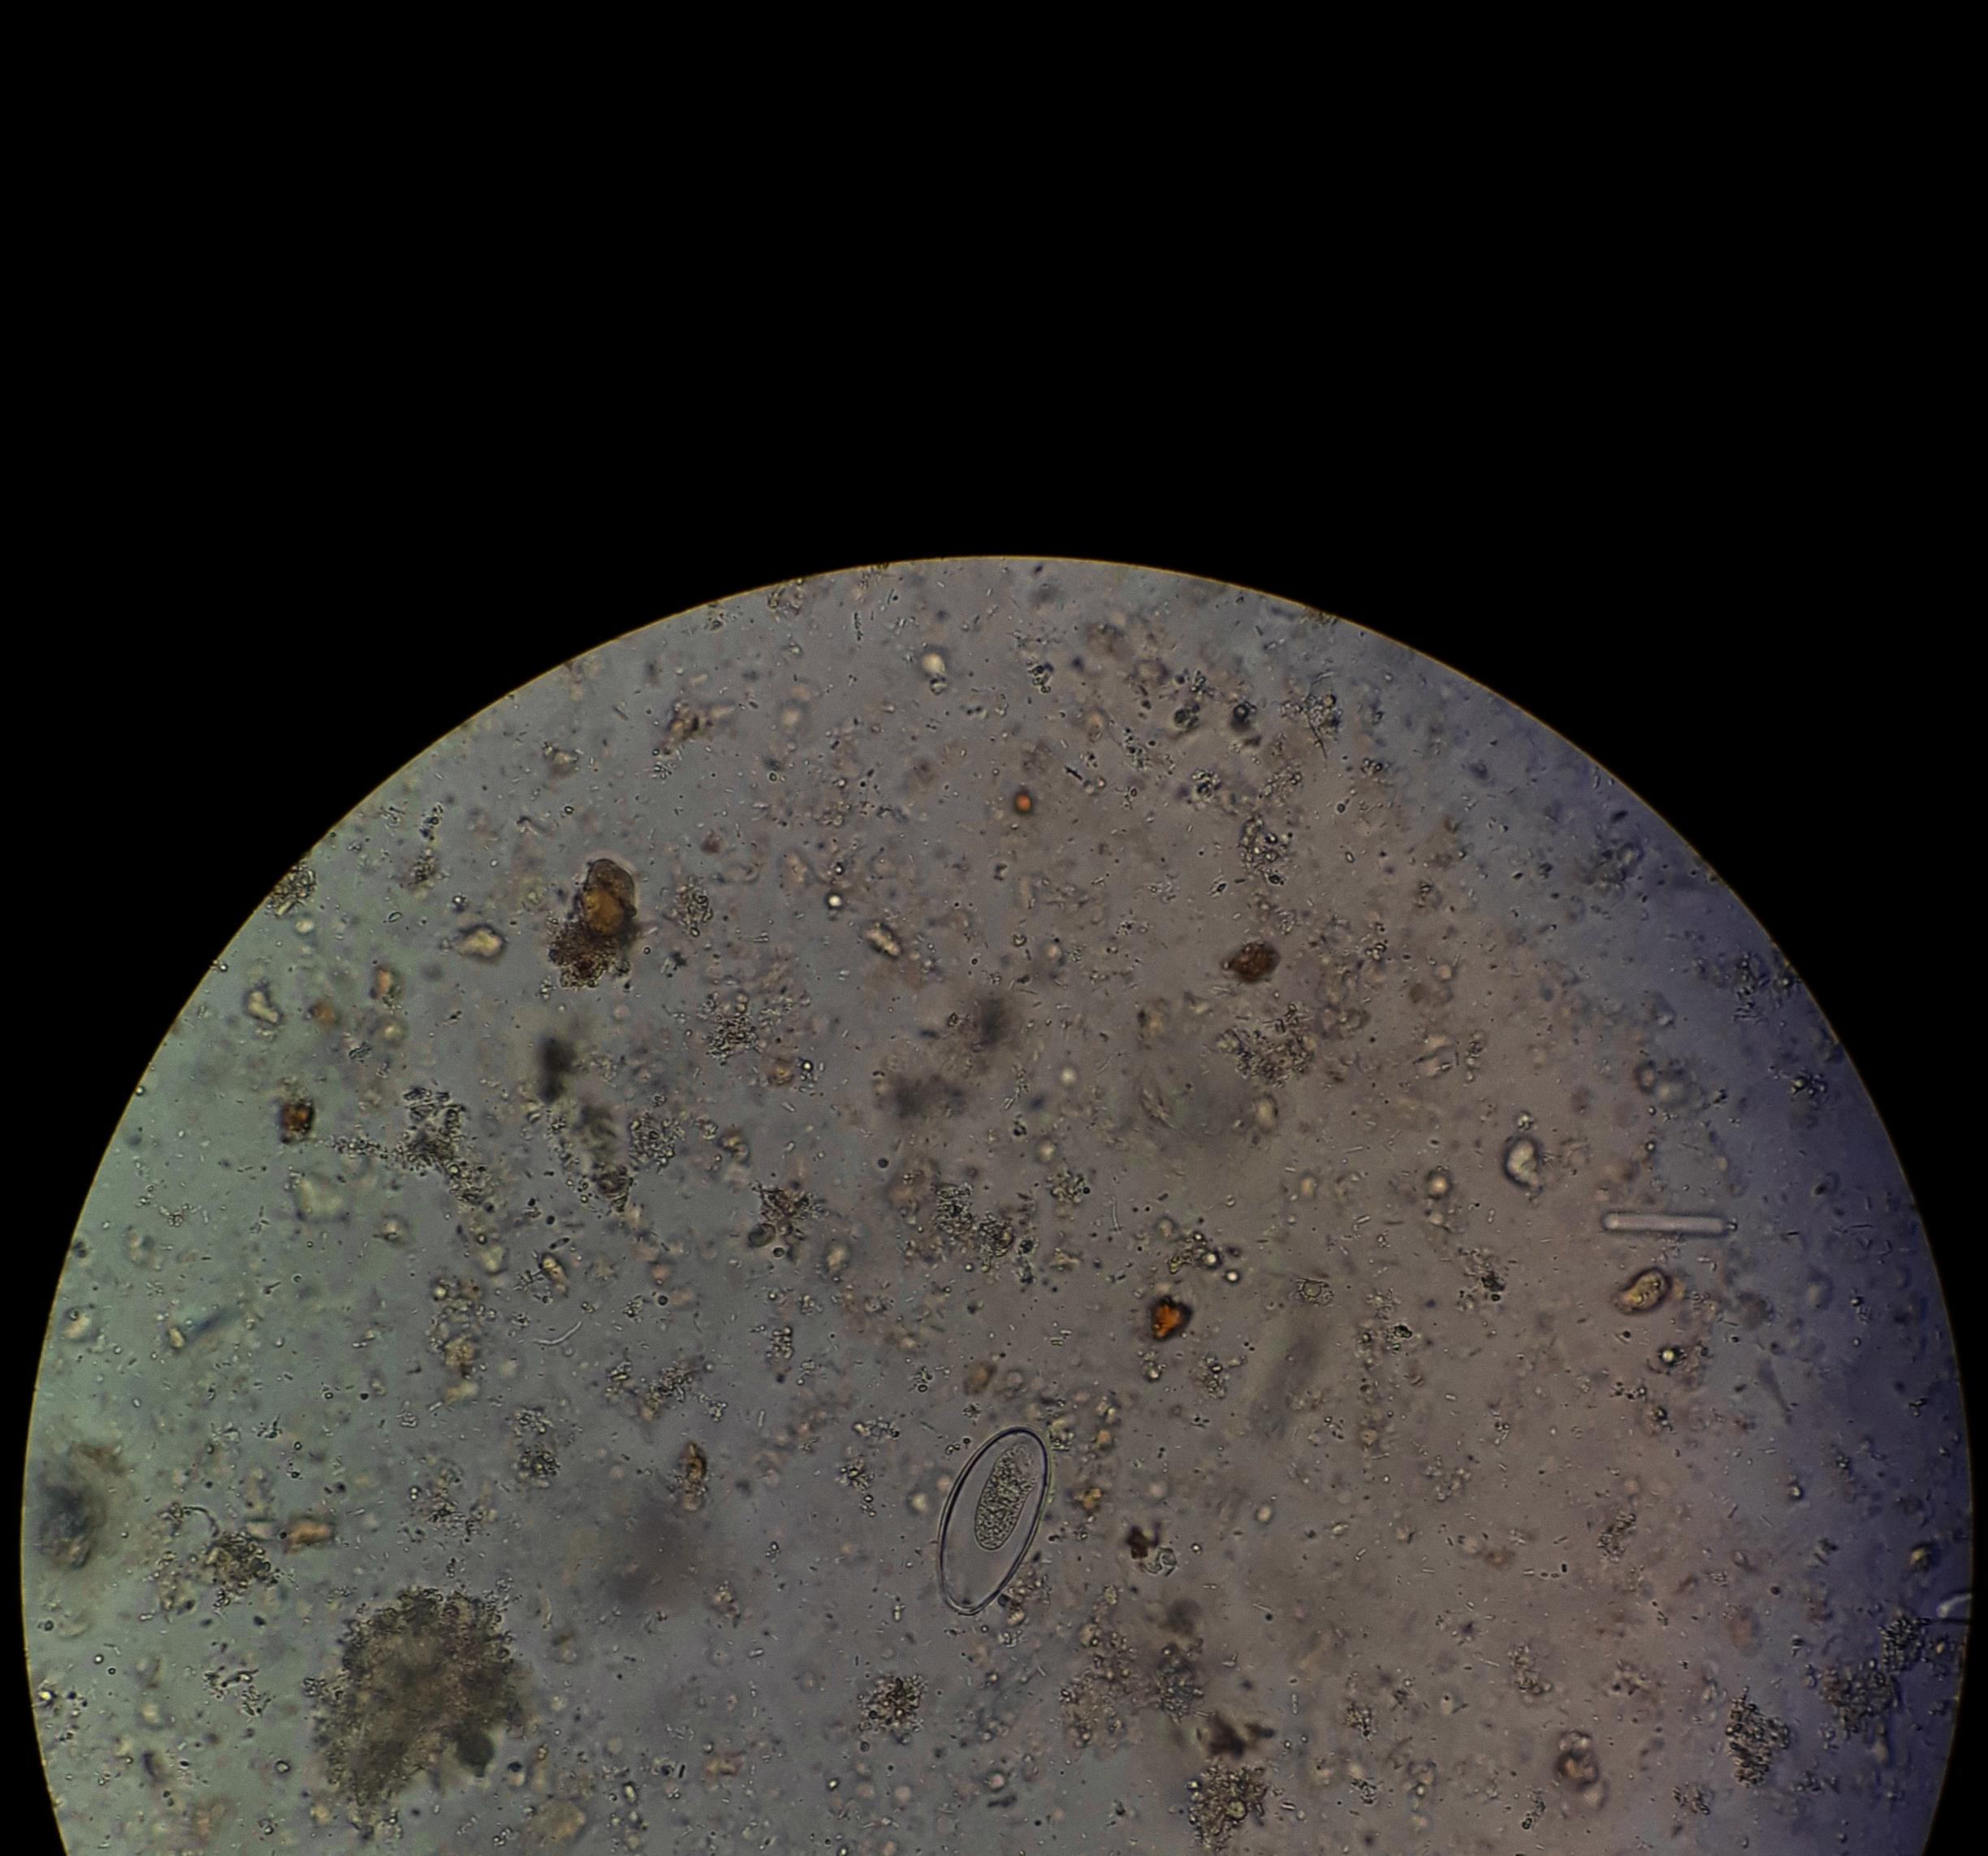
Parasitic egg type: Enterobius vermicularis